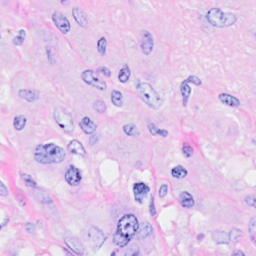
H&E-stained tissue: Breast